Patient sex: M
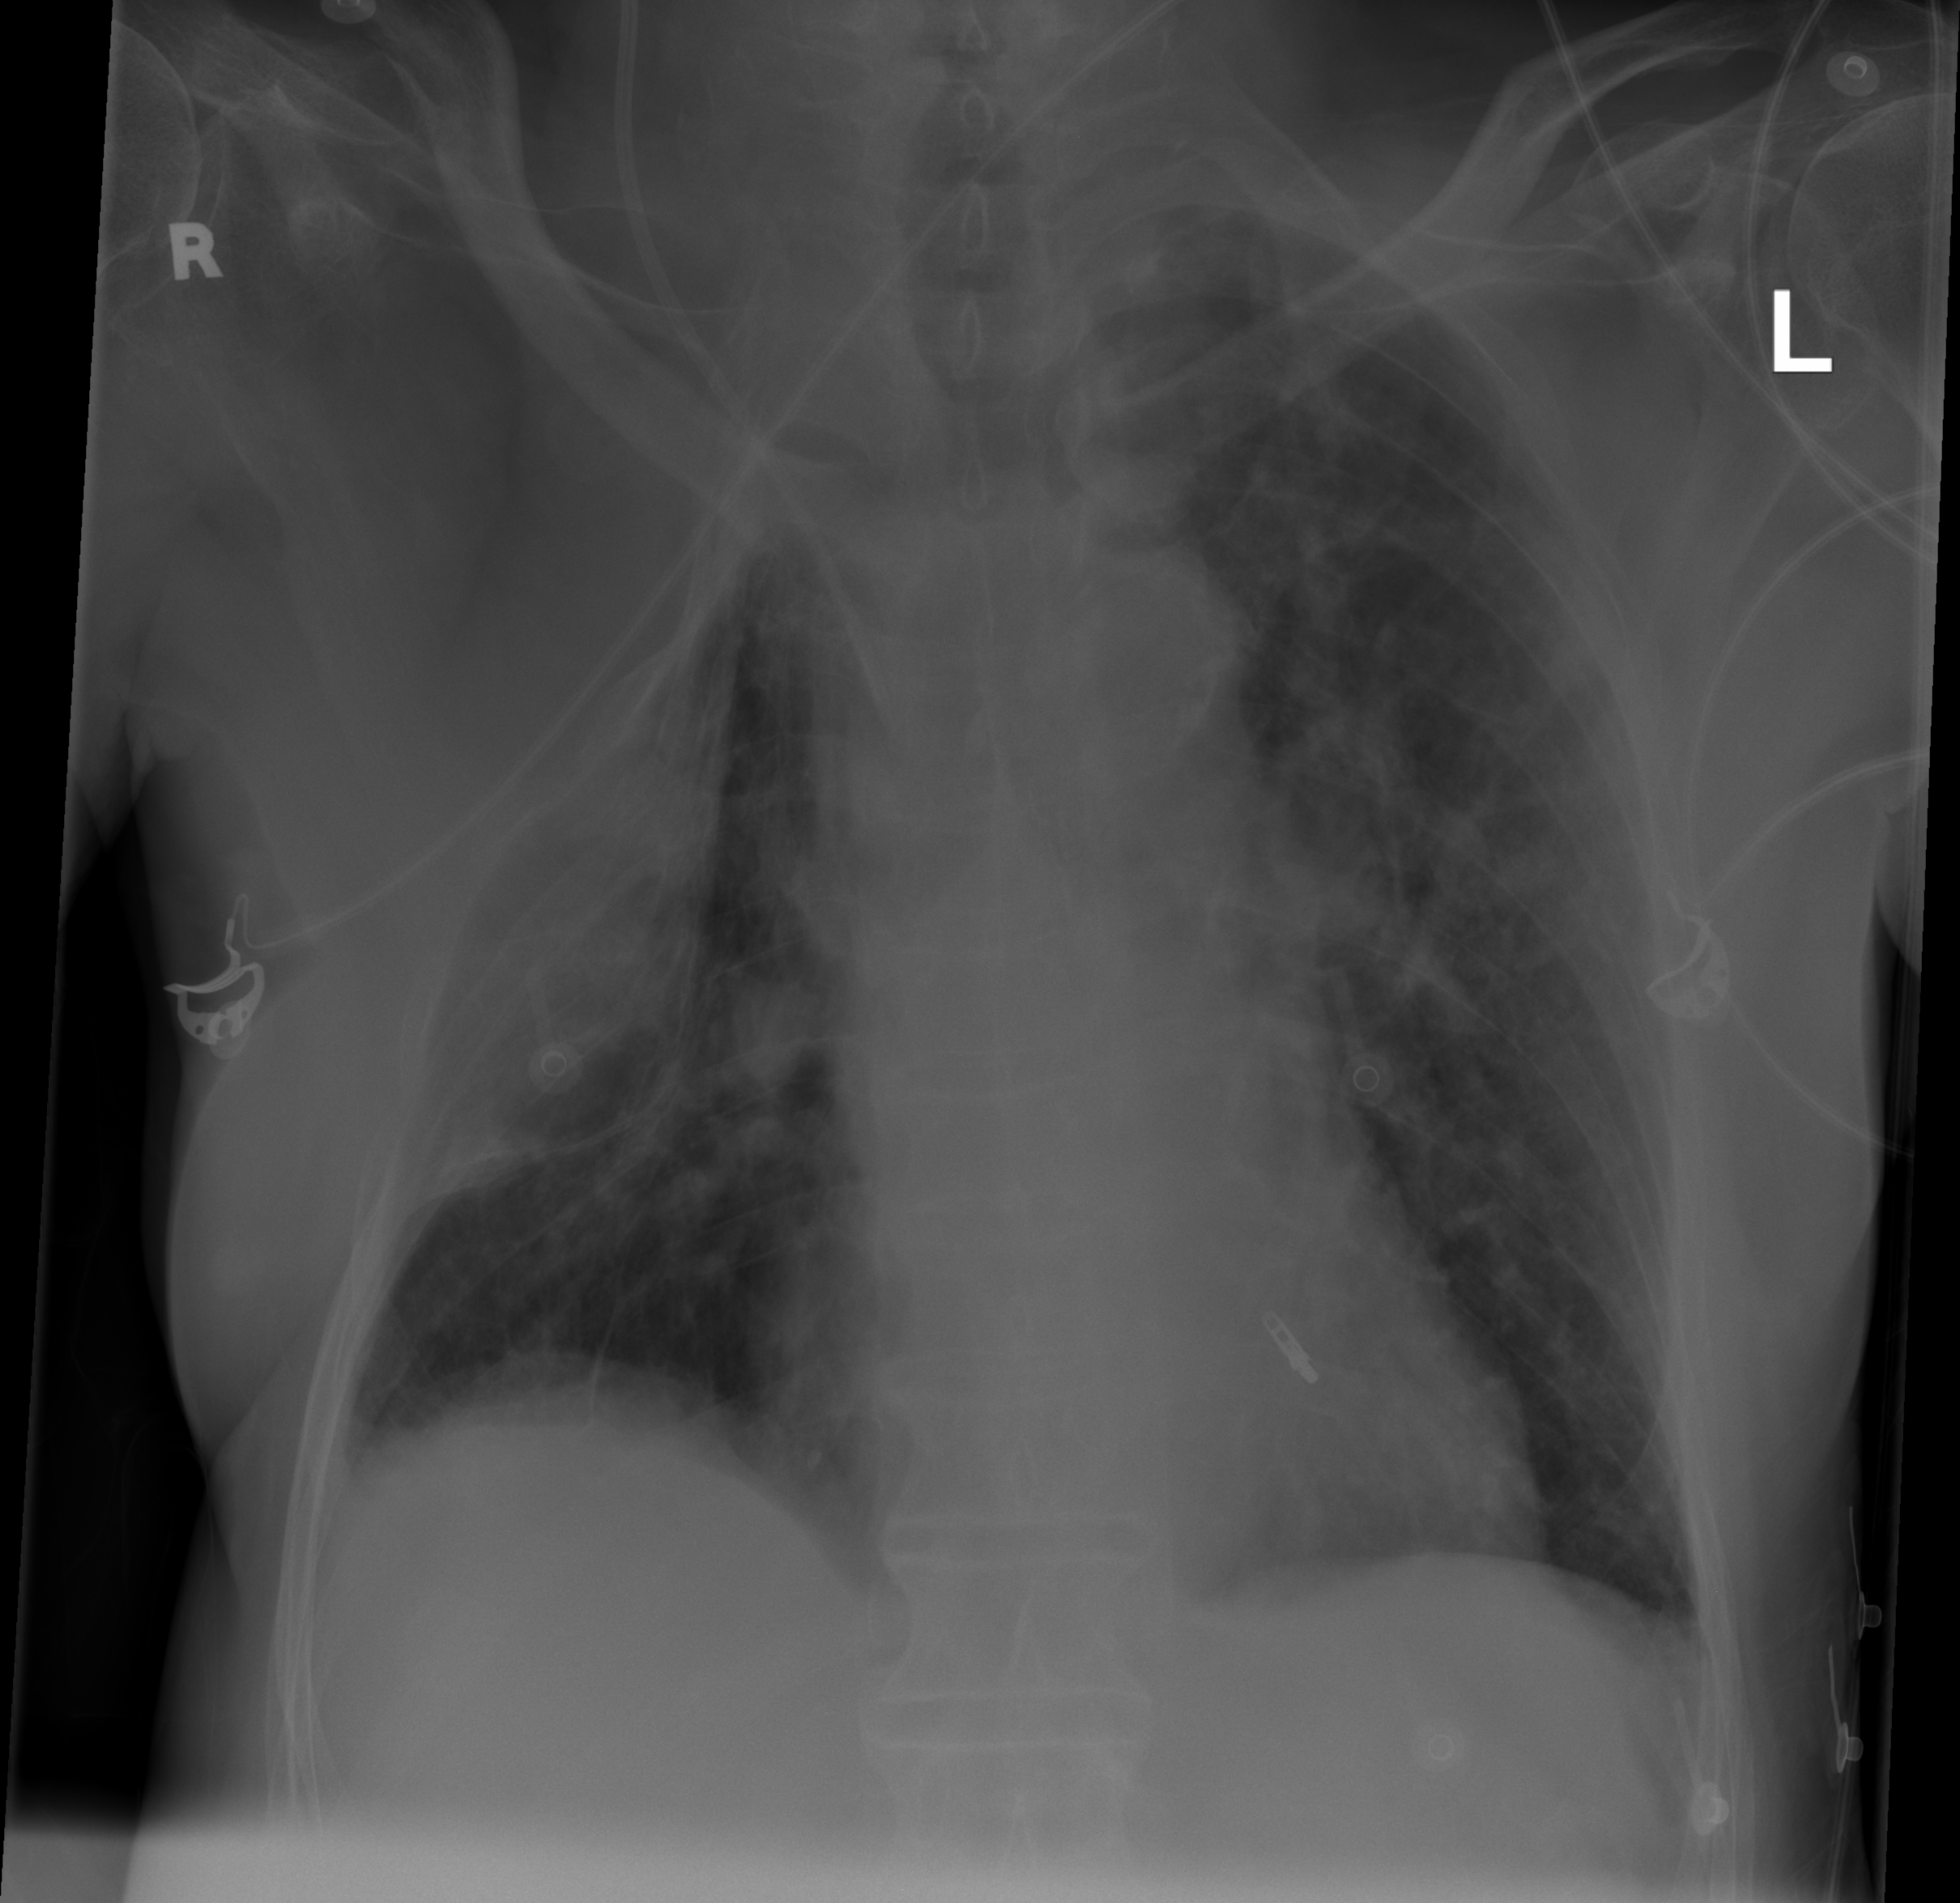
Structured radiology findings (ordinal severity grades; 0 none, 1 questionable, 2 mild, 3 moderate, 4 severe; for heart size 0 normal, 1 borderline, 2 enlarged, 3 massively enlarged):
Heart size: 0
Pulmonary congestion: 0
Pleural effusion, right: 0
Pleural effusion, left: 0
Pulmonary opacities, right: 2
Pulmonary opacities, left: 2
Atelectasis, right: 2
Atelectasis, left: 2